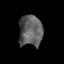
Tissue: prostate
Cell type: T cells
Senescence score: 0.3409
Nuclear area (px): 717
Mean DAPI intensity: 94.333